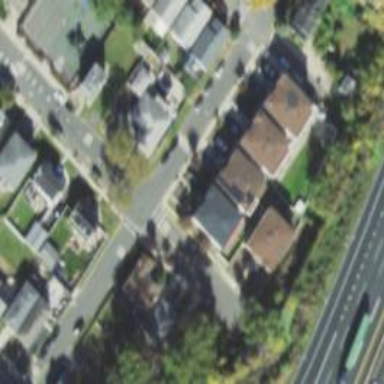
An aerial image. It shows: Residential road.